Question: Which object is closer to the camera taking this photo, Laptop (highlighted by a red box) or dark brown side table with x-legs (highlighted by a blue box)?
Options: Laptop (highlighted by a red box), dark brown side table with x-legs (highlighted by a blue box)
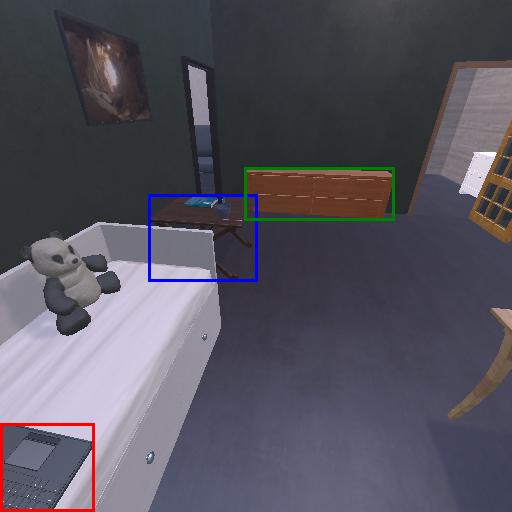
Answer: Laptop (highlighted by a red box)